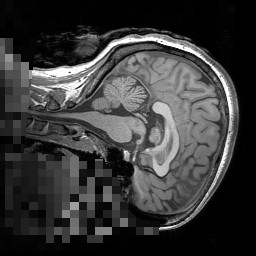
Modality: T1w
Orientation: sagittal
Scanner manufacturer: siemens
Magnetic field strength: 3 T
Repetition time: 1.5 s
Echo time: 0.00291 s